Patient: sex M, age 23
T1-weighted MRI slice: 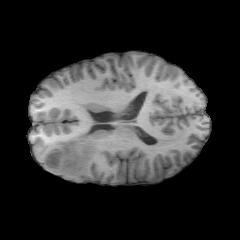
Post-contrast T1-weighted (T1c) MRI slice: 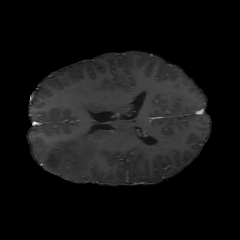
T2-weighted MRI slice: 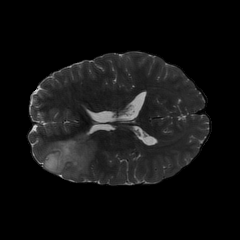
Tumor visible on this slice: yes
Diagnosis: Oligodendroglioma, IDH-mutant, 1p/19q-codeleted
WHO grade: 2